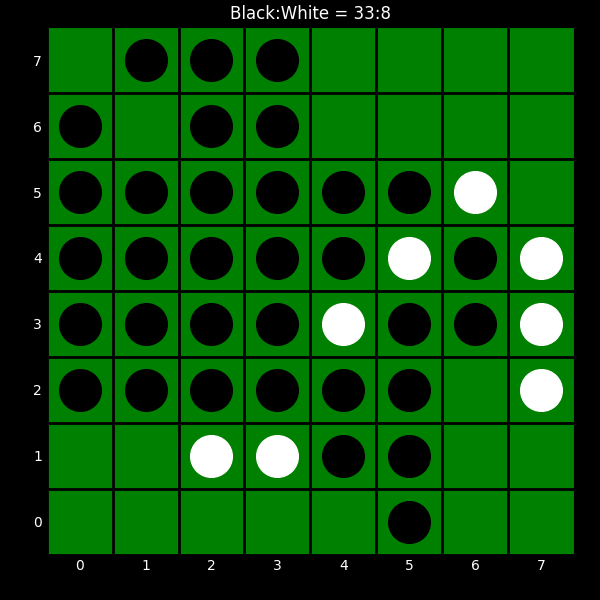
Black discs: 33
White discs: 8